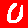
Digit: 0